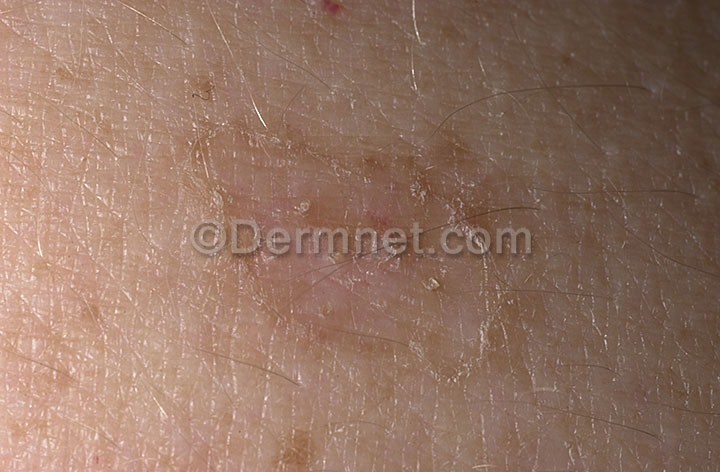
Disease: Seborrheic Keratoses and other Benign Tumors